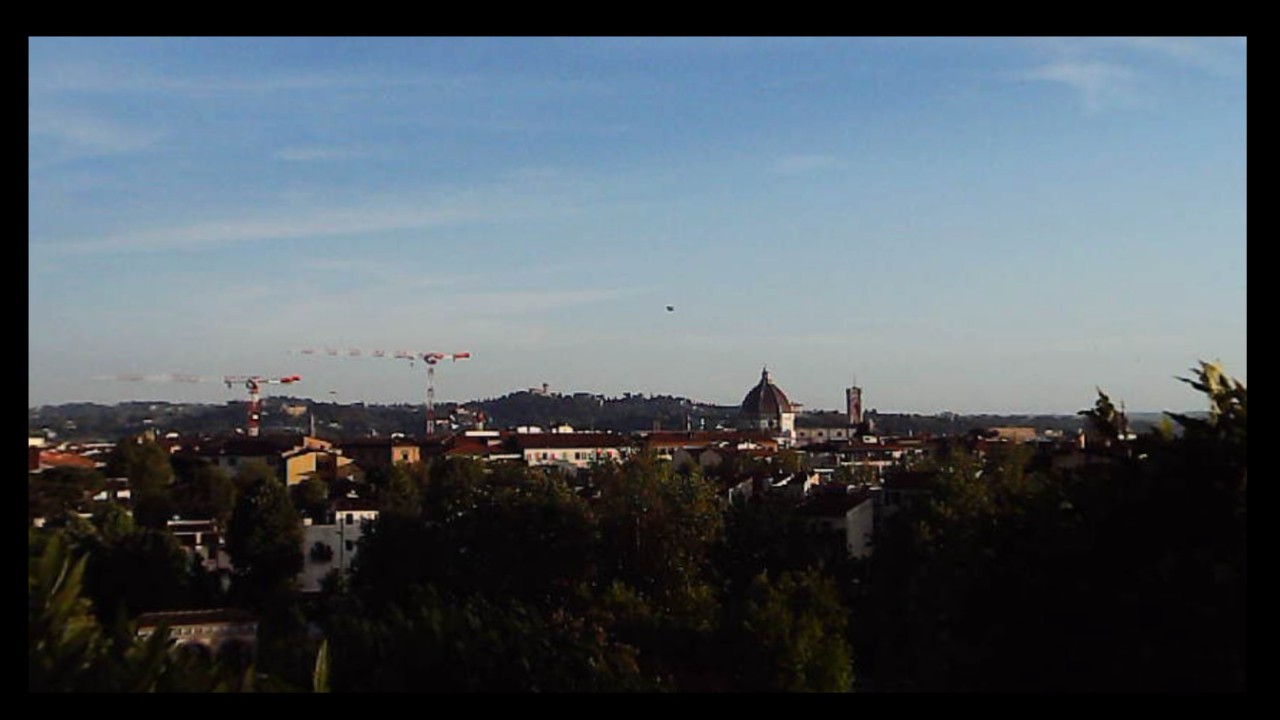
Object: DarwinFPV cineape20